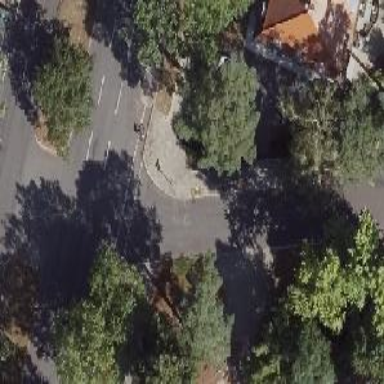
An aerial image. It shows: Unmarked crossing on the road.